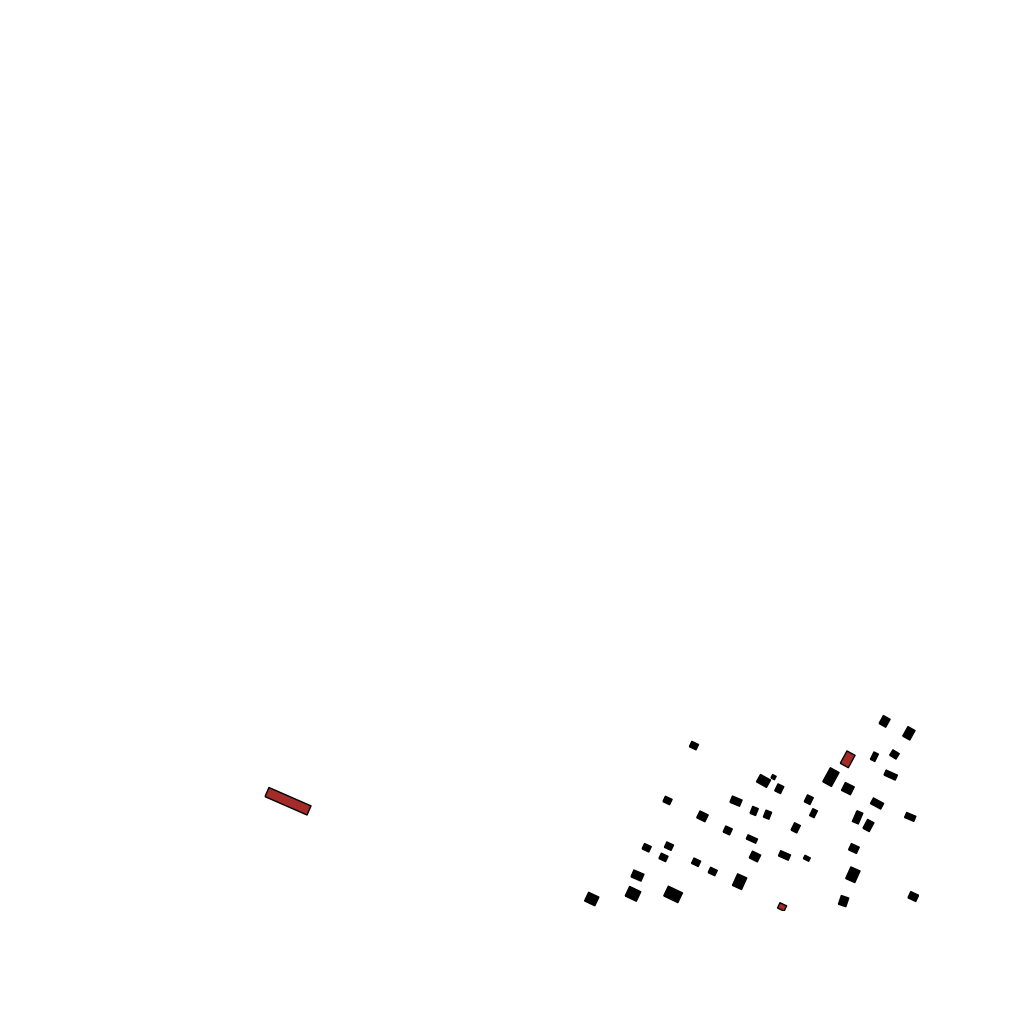
Tags: overhead vector_map, recreation, residential, special, individual_rise, density_2, Building, Facility, 1.0 km²